Interaction volume radius: 10 \u00c5
Interaction volume height: 10 \u00c5
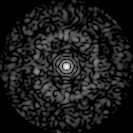
Disorder parameter: 0.7698